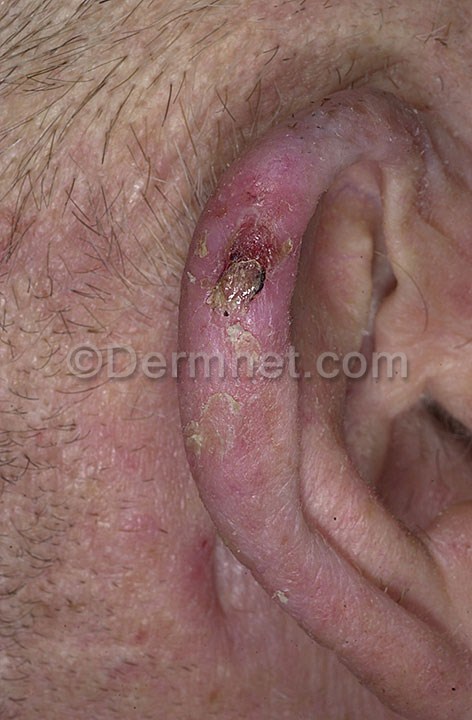
Disease: Actinic Keratosis Basal Cell Carcinoma and other Malignant Lesions